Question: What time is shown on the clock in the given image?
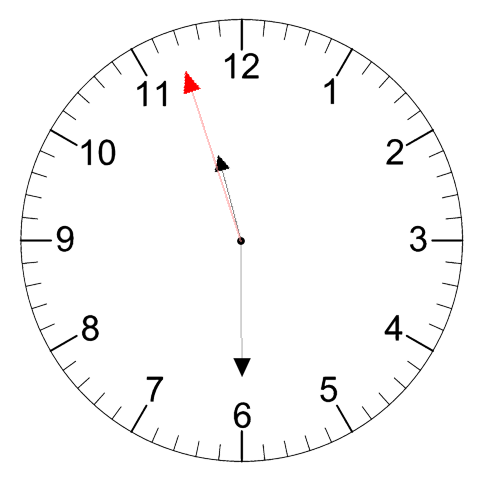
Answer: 11:29:57